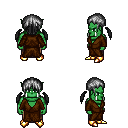
a pixel art fantasy rpg character, male body template, orc, green skin, brown robe, robe skirt, gray twin-tailed hairstyle, gold boots, four views (front, back, left, right), 2x2 character sprite sheet, small pixel art, hard edges, no anti-aliasing